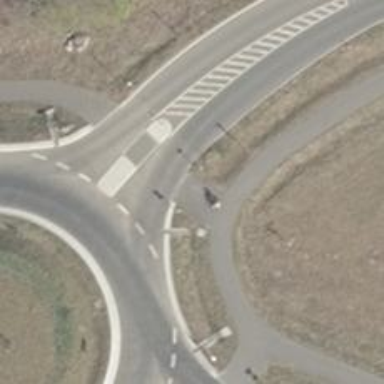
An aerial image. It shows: Road with "give way" sign.